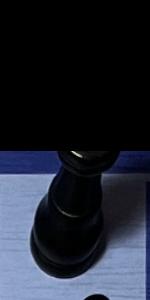
Label: King_Black